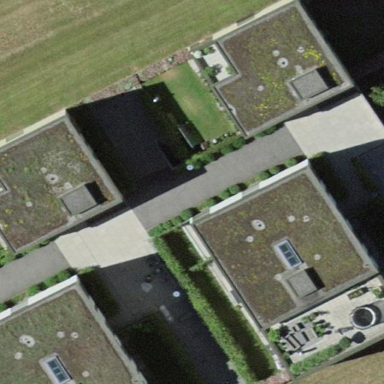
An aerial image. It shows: Building with apartments and flat roof.